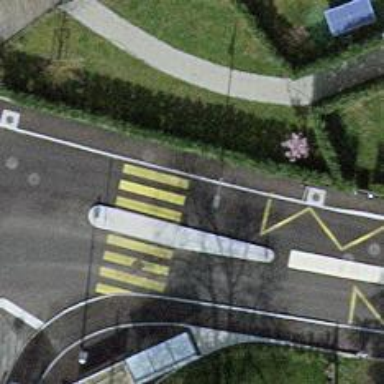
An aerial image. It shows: Uncontrolled road crossing with pedestrian island.